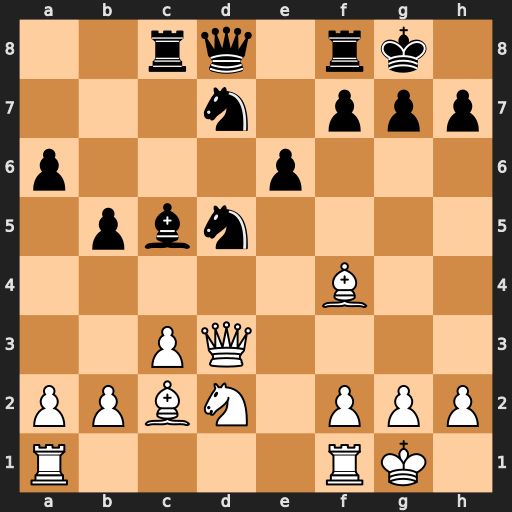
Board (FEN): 2rq1rk1/3n1ppp/p3p3/1pbn4/5B2/2PQ4/PPBN1PPP/R4RK1
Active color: w
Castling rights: -
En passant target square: -
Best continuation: Qxh7#